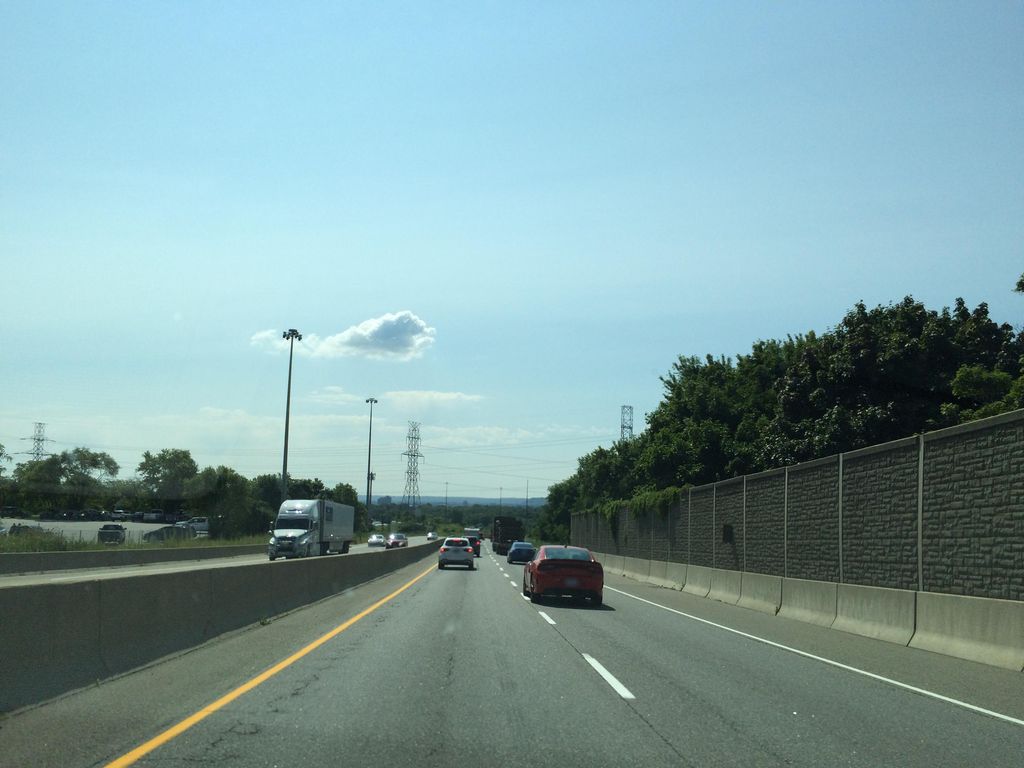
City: hamilton